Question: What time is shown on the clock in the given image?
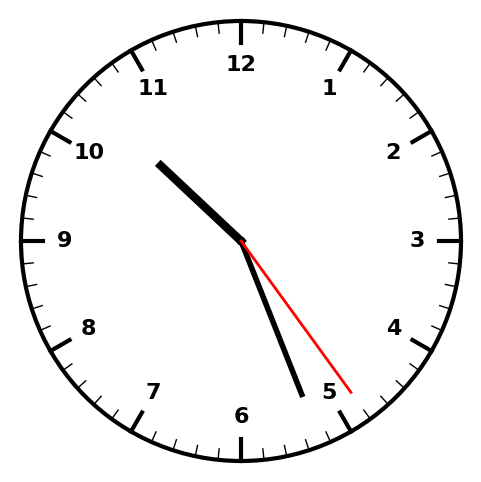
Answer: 10:26:24